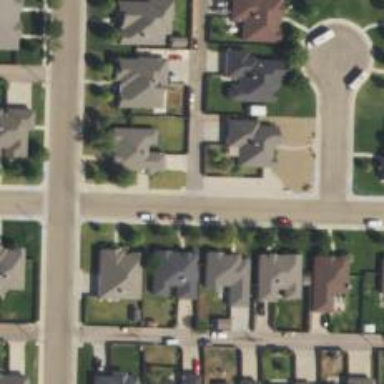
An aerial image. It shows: Alleyway designated as service road.